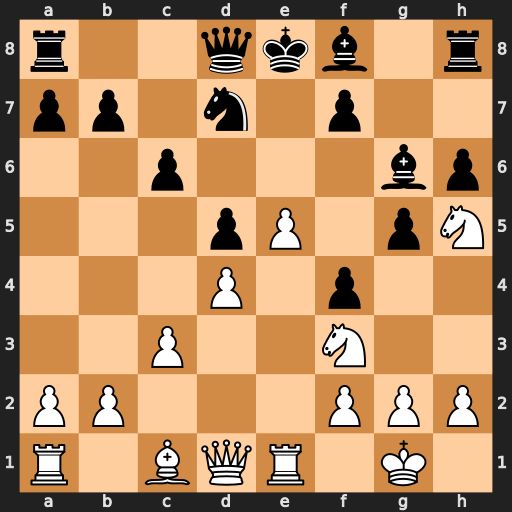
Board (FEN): r2qkb1r/pp1n1p2/2p3bp/3pP1pN/3P1p2/2P2N2/PP3PPP/R1BQR1K1
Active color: w
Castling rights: kq
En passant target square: -
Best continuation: e6 fxe6 Rxe6+ Kf7 Rxg6